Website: crate-barrel
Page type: customer-info-address
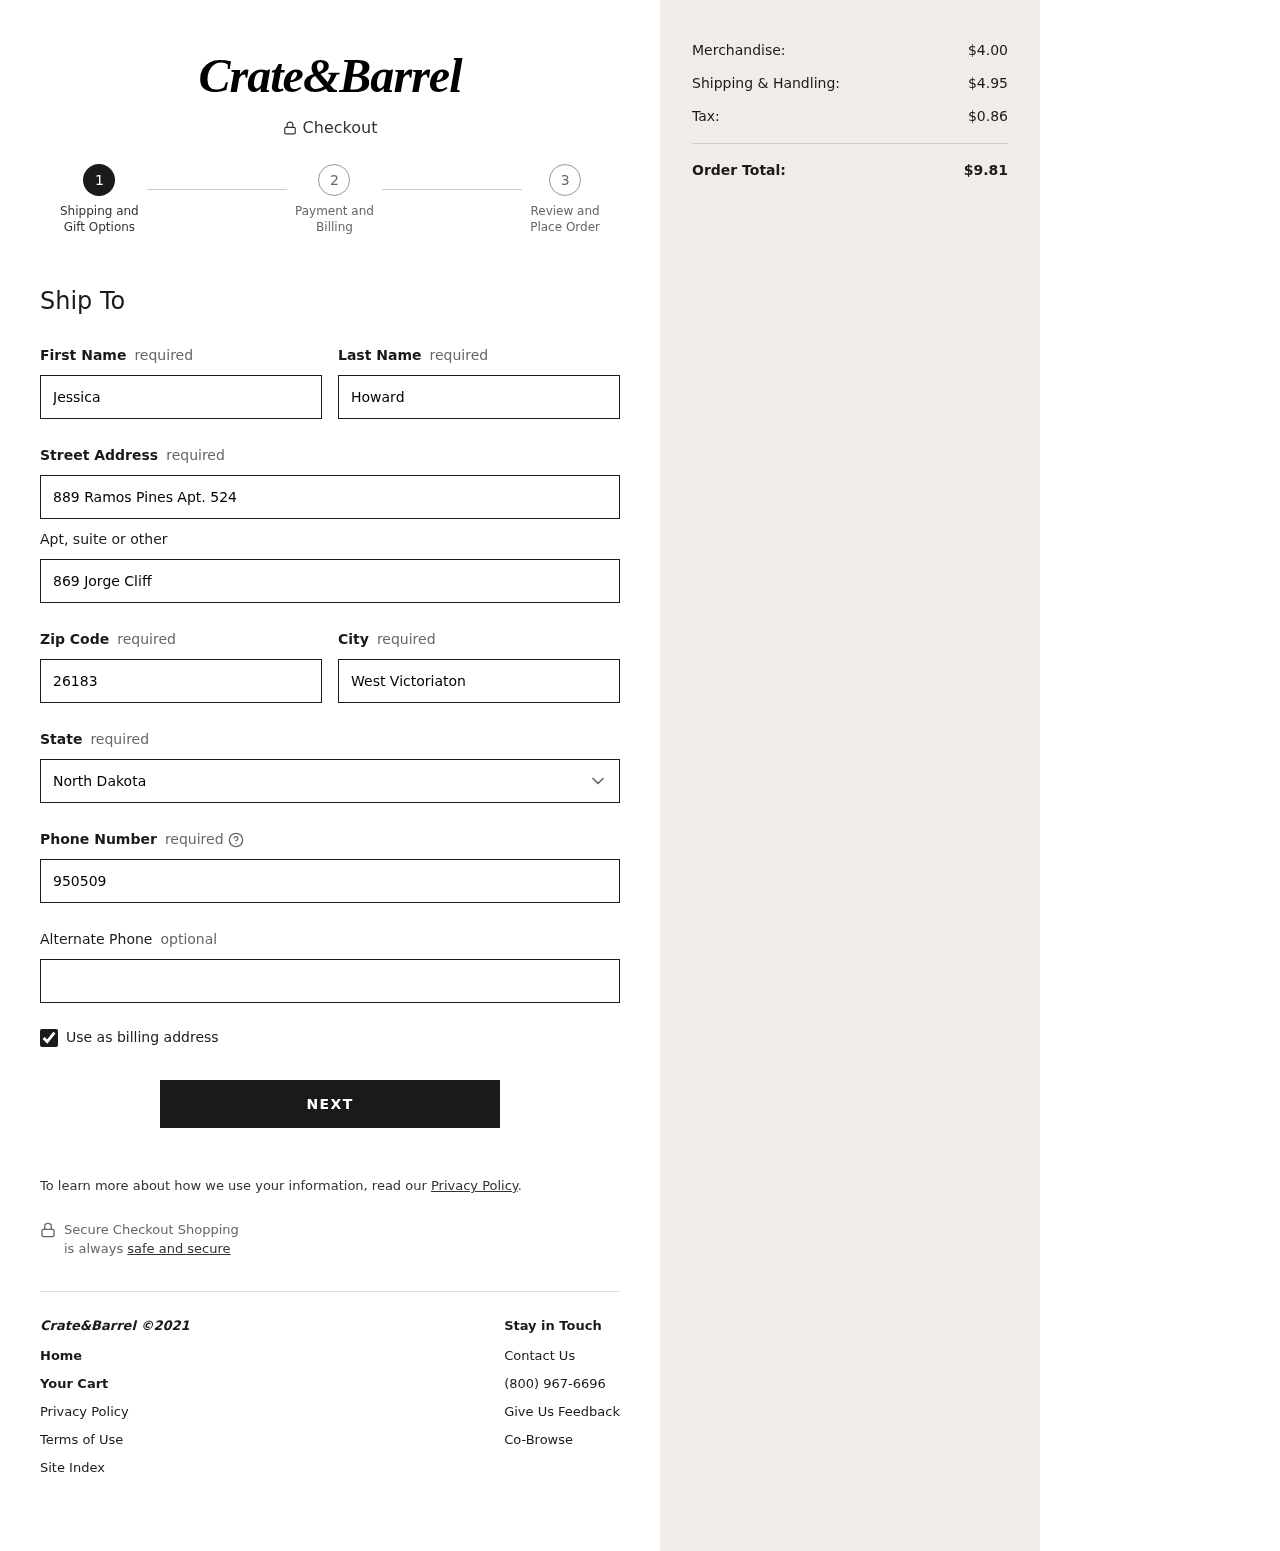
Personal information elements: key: PII_STATE
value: North Dakota
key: PII_FIRSTNAME
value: Jessica
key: PII_LASTNAME
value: Howard
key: PII_STREET
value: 889 Ramos Pines Apt. 524
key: PII_STREET2
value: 869 Jorge Cliff
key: PII_POSTCODE
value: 26183
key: PII_CITY
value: West Victoriaton
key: PII_PHONE
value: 9505098189
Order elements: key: ORDER_SUBTOTAL
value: $4.00
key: ORDER_SHIPPING_COST
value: $4.95
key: ORDER_TAX
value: $0.86
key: ORDER_TOTAL
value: $9.81